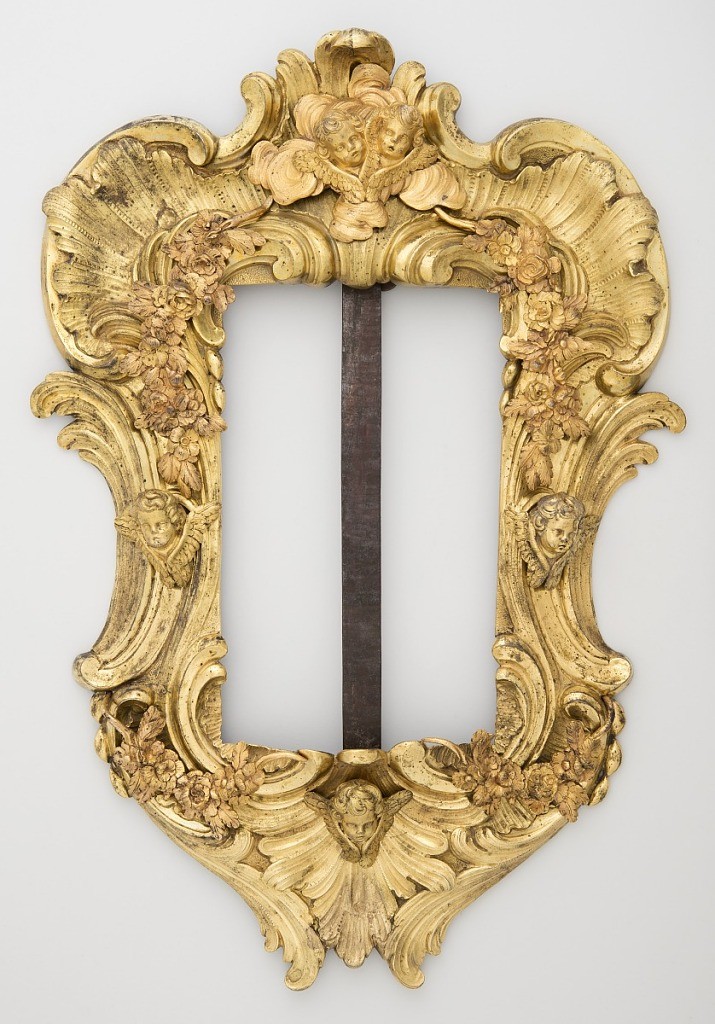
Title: Frame
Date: mid -18th century
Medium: Cast and gilt bronze, cast iron
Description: Roccoco frame with scrolls and cherub heads.